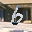
Label: 6